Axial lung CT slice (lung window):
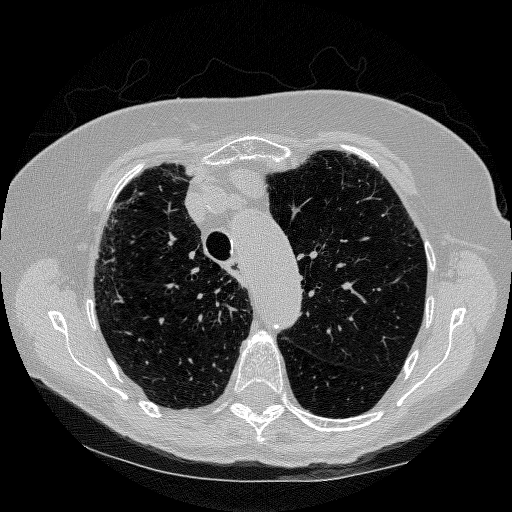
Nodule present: no